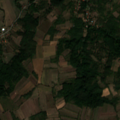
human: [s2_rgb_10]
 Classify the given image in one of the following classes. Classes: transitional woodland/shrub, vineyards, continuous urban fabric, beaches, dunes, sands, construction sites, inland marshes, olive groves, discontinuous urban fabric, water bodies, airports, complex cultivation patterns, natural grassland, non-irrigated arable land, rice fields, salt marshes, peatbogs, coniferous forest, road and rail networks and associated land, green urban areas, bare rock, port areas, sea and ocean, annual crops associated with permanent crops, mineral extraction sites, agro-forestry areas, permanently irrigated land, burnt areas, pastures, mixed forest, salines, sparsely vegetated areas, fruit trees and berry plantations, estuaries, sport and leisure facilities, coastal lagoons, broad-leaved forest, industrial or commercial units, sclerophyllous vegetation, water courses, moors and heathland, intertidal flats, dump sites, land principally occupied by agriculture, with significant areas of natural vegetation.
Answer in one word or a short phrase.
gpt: complex cultivation patterns, land principally occupied by agriculture, with significant areas of natural vegetation, broad-leaved forest